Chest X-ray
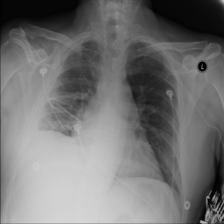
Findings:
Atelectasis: negative
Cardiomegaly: negative
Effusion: positive
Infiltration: negative
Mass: negative
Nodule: negative
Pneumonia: negative
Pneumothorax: negative
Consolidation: negative
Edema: negative
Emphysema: negative
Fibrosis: negative
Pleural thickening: positive
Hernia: negative